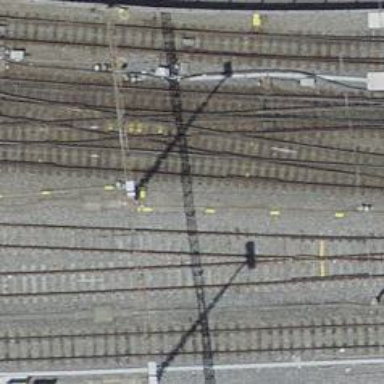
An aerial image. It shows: Railway yard with single rail track. The electrified track has contact line for power supply.